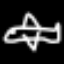
Label: airplane